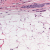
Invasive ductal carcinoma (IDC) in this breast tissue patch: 1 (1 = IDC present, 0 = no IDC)